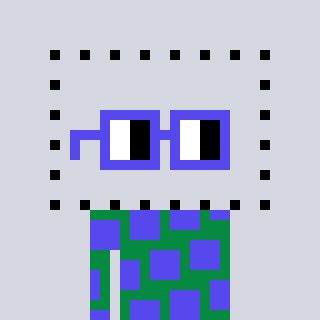
a pixel art character with square blue glasses, a void-shaped head and a green-colored body on a cool background